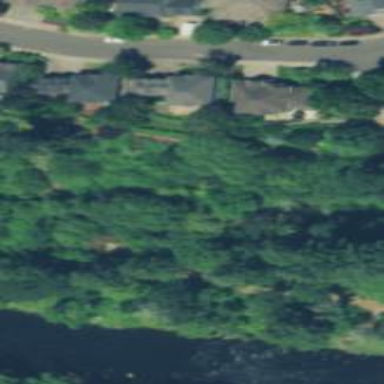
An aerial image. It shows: Nature reserve within woodland area.